Question: What is the value of this measurement?
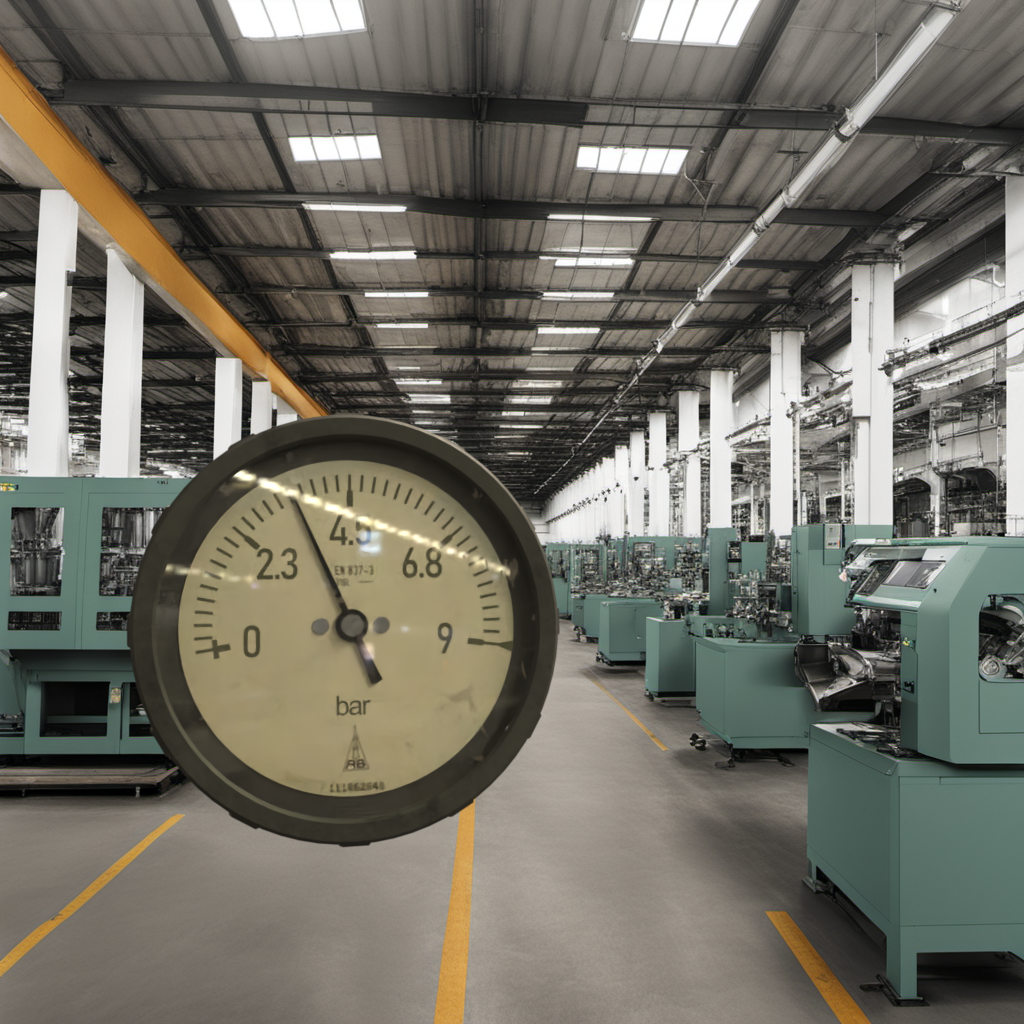
Answer: The result is 3.46
Question: What is the reading range of the measurement in the image?
Answer: The range is from 0 to 9
Question: What is the minimum and maximum value range of the measurement in the image?
Answer: The minimum value is 0 and the maximum value is 9